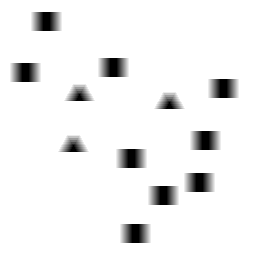
Squares: 9
Triangles: 3
Stars: 0
Total shapes: 12